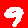
Digit: 9